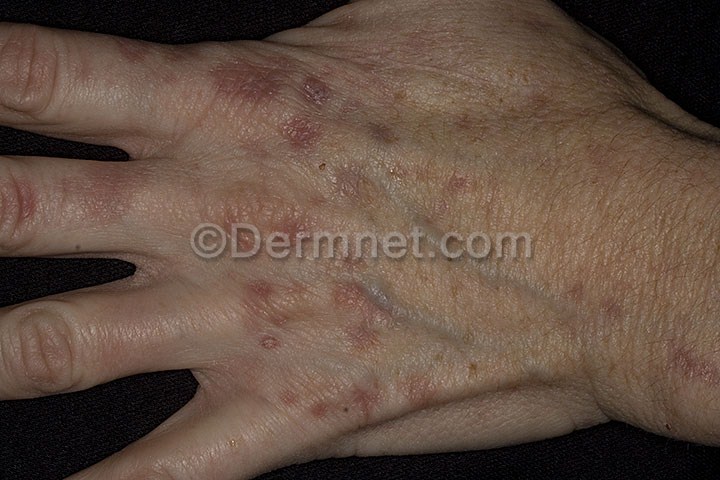
Disease: Light Diseases and Disorders of Pigmentation